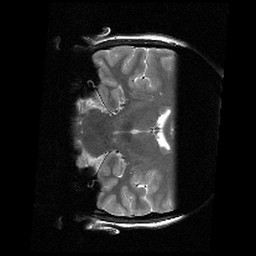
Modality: T2w
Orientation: coronal
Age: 23
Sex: female
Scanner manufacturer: siemens
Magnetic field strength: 3 T
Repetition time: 6.26 s
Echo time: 0.064 s